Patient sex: M
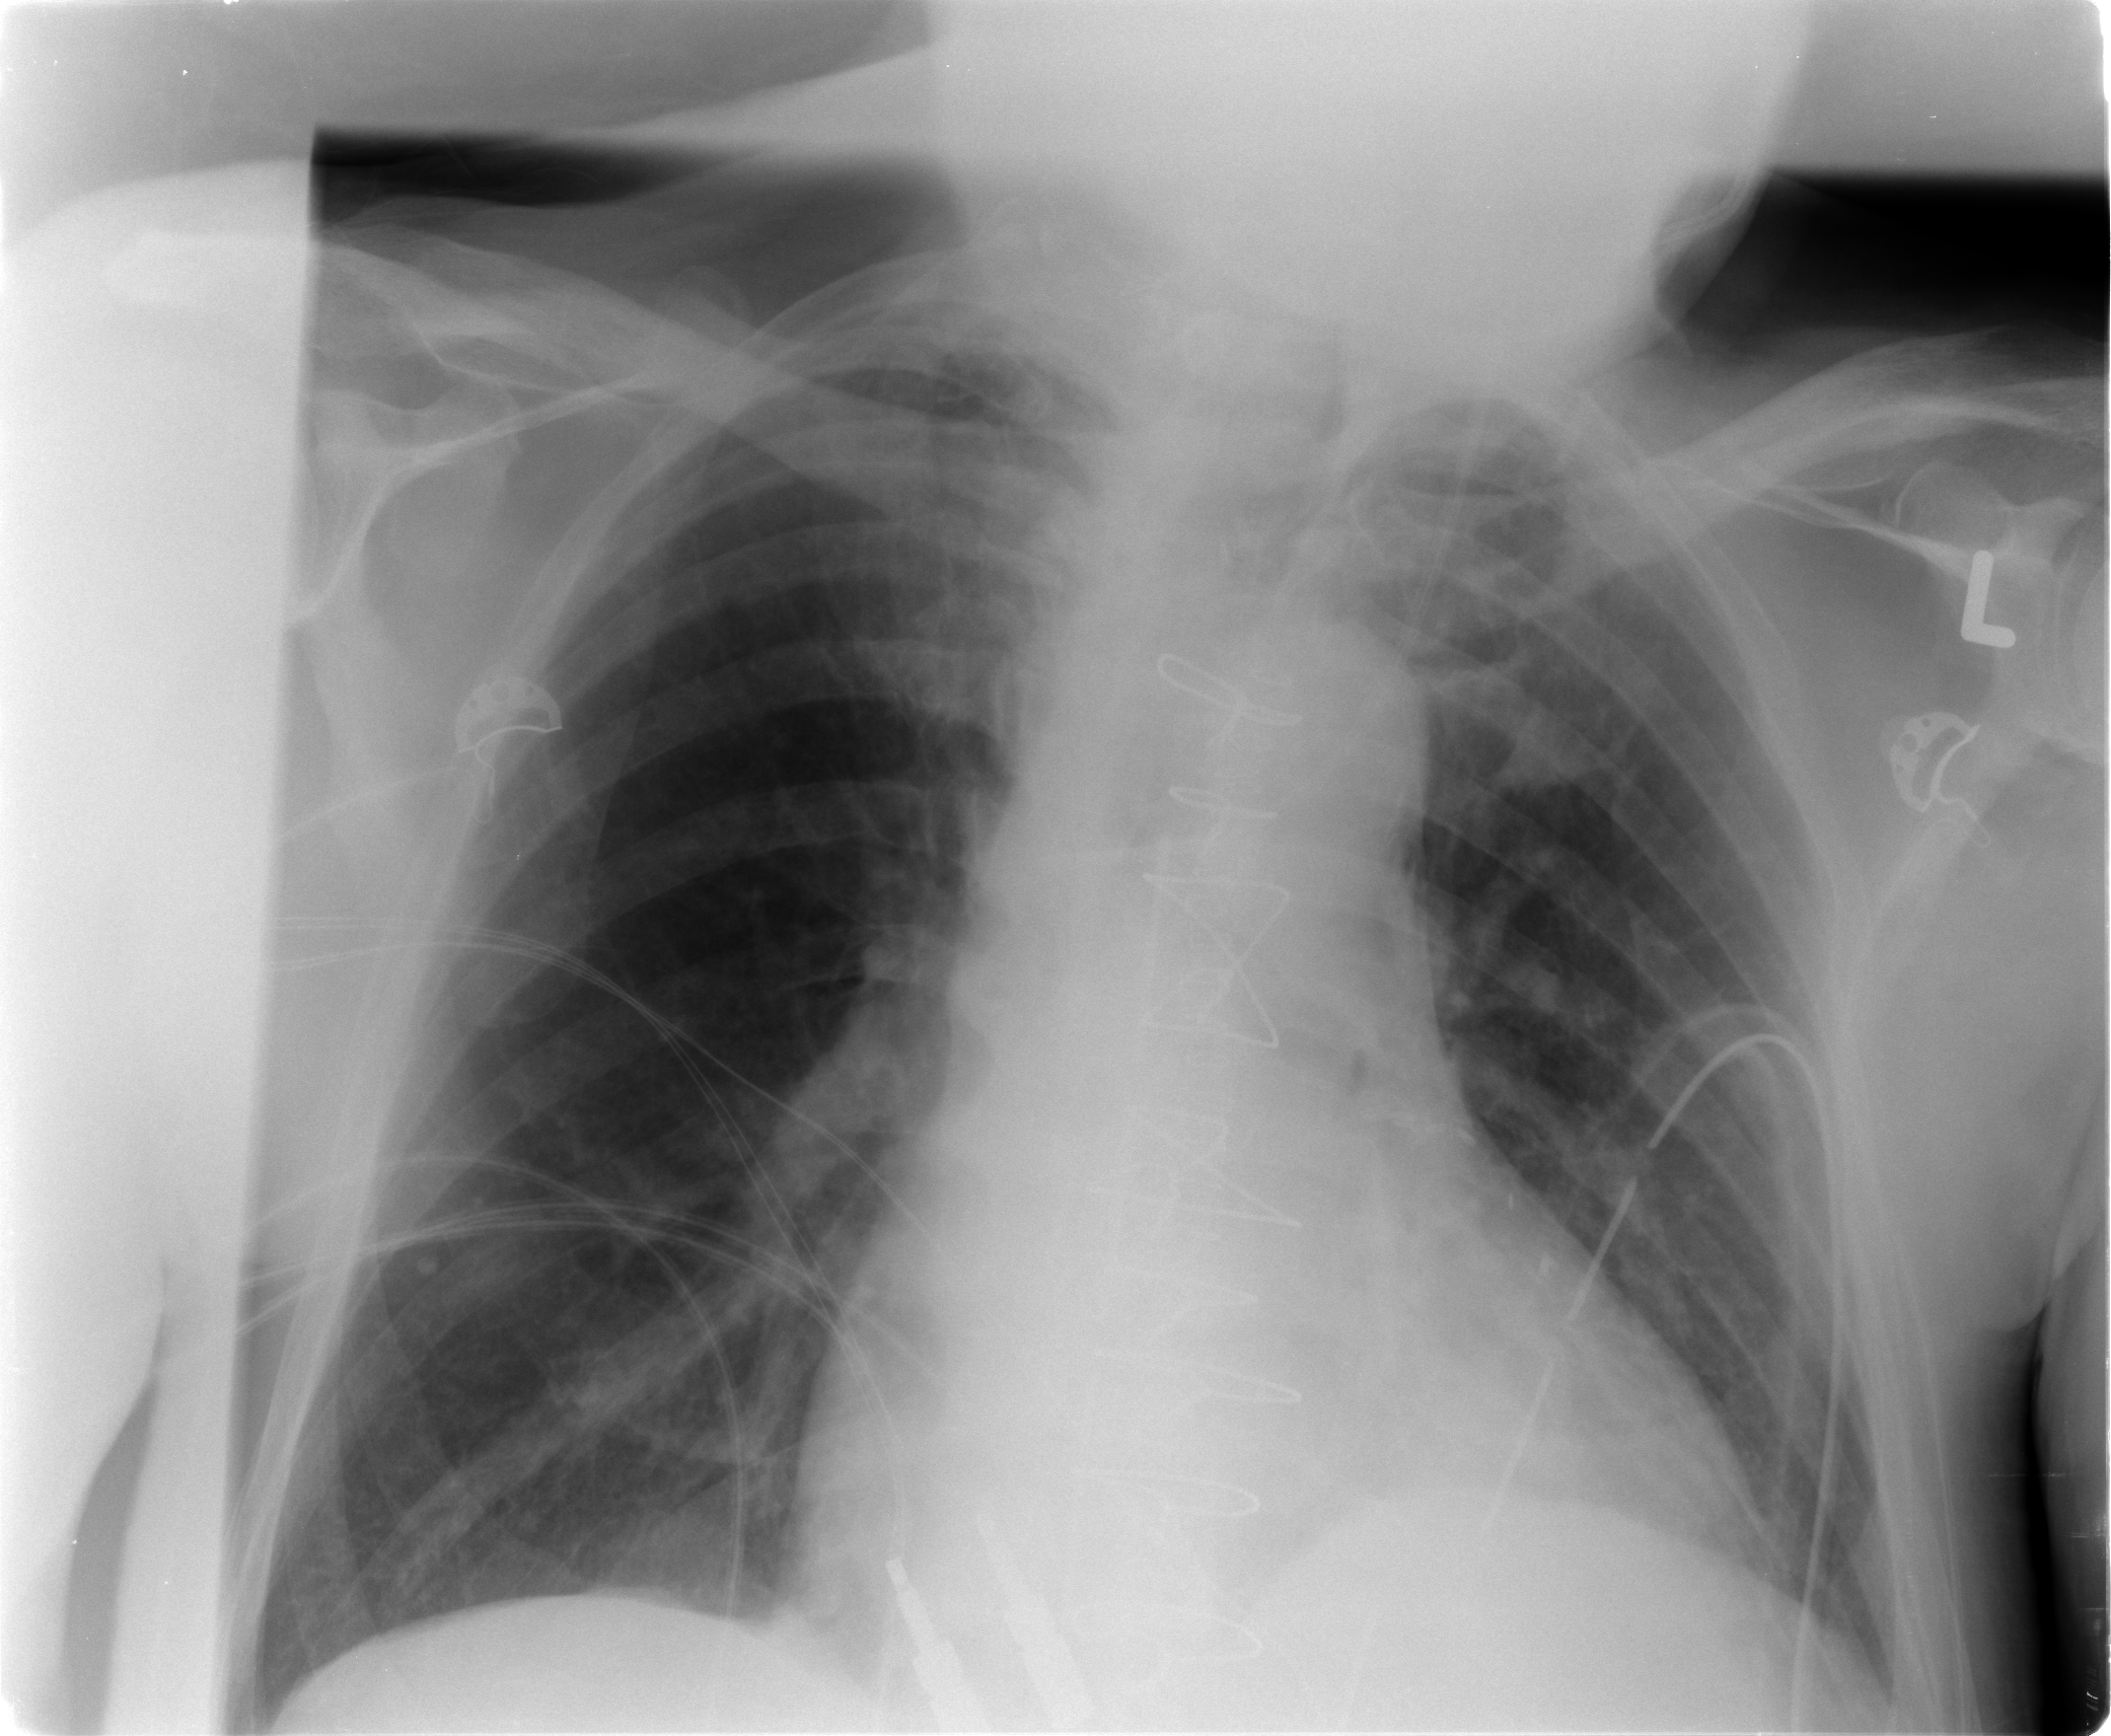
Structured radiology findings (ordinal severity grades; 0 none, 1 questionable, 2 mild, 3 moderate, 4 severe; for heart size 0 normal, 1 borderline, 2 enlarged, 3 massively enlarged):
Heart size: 0
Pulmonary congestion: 1
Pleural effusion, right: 0
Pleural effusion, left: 0
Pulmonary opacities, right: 0
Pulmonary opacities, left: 0
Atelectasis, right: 2
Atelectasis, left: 2